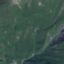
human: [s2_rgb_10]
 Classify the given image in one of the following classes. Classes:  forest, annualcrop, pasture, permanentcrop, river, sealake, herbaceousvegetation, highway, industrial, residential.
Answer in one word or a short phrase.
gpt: HerbaceousVegetation